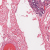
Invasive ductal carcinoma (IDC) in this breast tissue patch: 0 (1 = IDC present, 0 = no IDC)